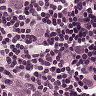
Metastatic tissue present: yes